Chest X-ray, AP view. Patient: 49 years old, sex M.
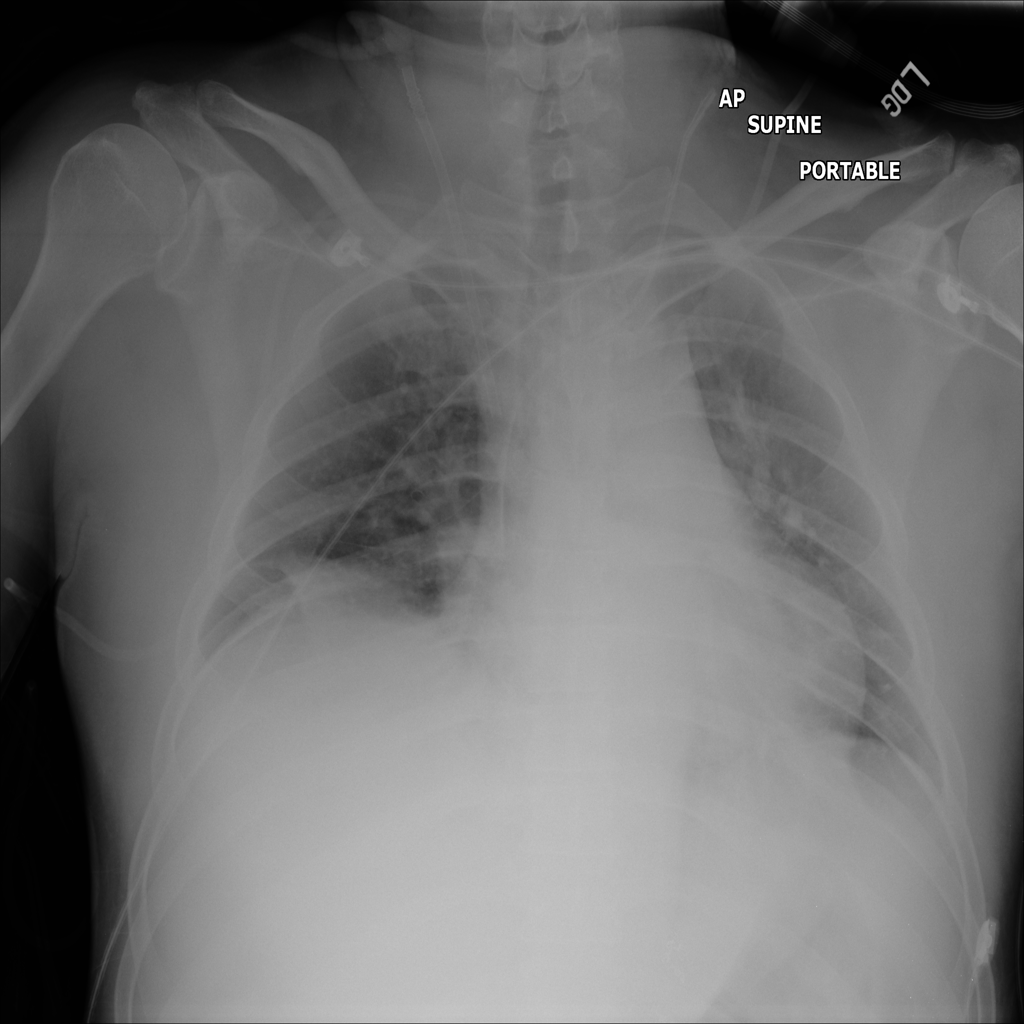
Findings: No Finding